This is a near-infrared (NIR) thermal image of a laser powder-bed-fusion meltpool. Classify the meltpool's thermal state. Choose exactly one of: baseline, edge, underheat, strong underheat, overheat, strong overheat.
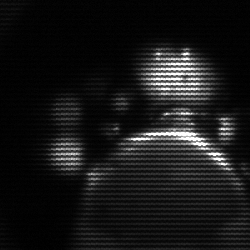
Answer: baseline